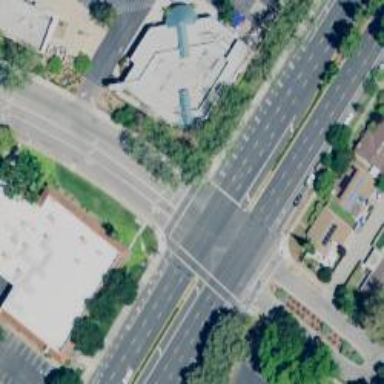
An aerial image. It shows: Solid stop line on the road.